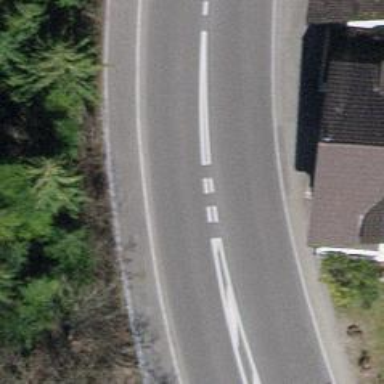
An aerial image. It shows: Primary highway with asphalt surface and separate sidewalk.